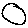
Label: circle